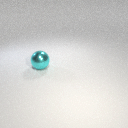
large cyan metal sphere